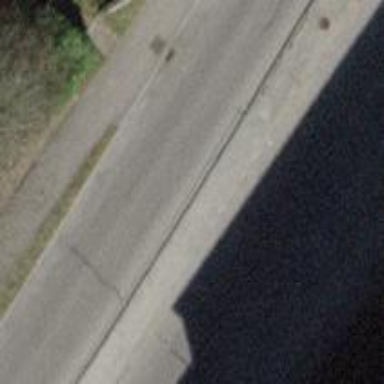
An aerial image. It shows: Primary highway with asphalt surface and separate sidewalk.